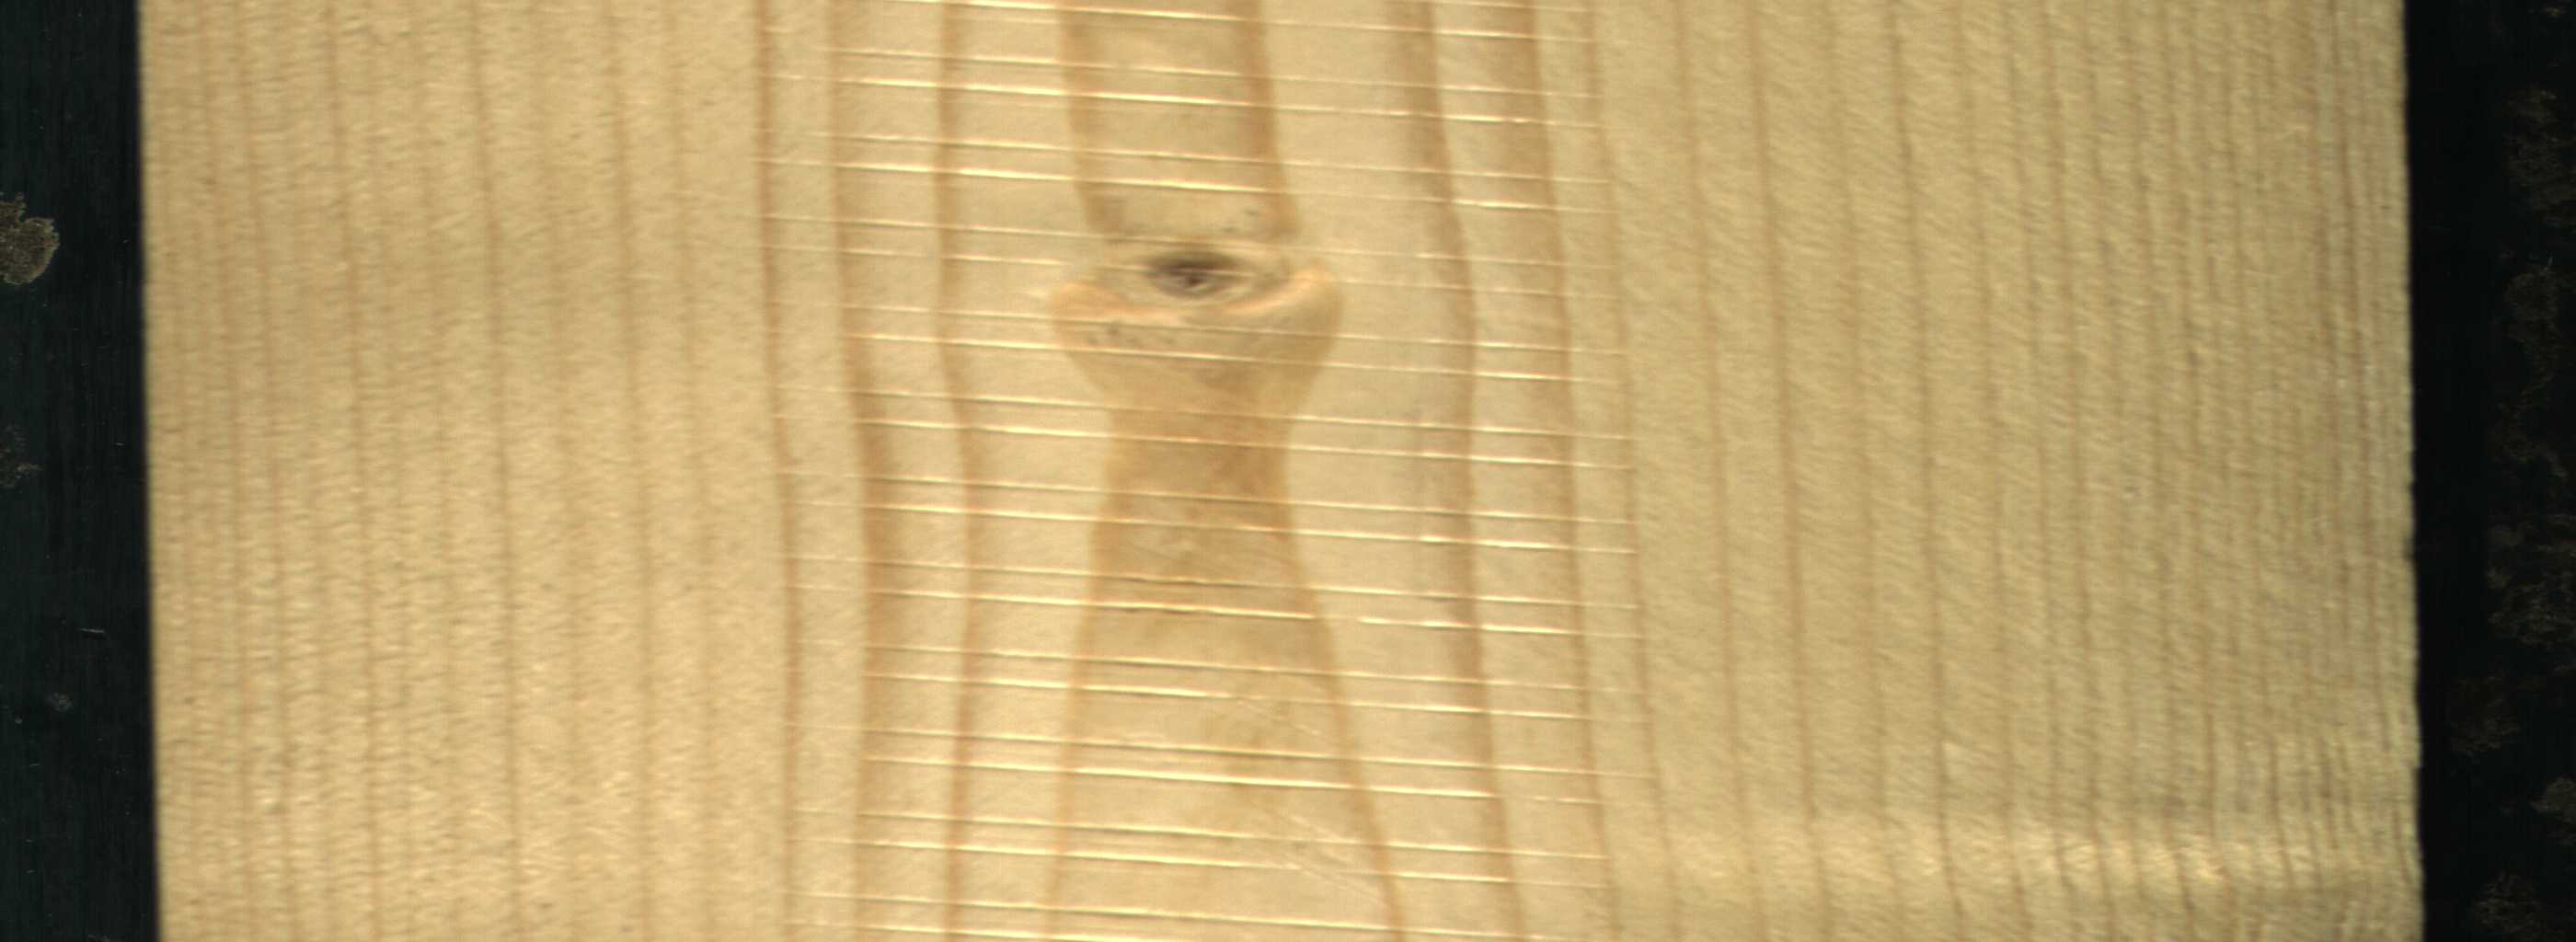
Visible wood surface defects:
Live_Knot